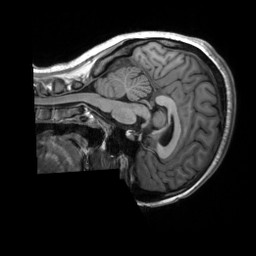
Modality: T1w
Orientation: sagittal
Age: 23
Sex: female
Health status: healthy
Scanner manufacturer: siemens
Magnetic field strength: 3 T
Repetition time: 2.53 s
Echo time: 0.00227 s